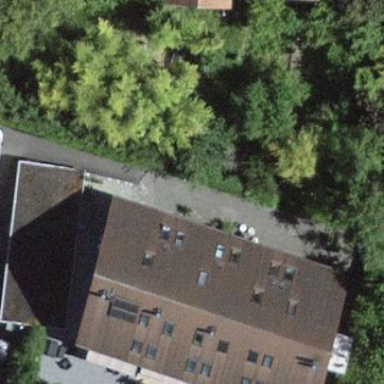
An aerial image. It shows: Simple and straightforward house.